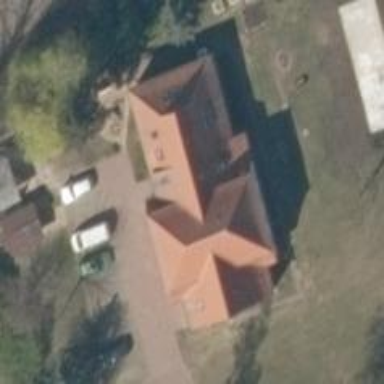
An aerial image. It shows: Simple house.